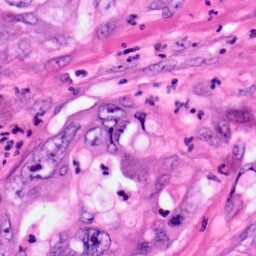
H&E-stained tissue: Pancreatic